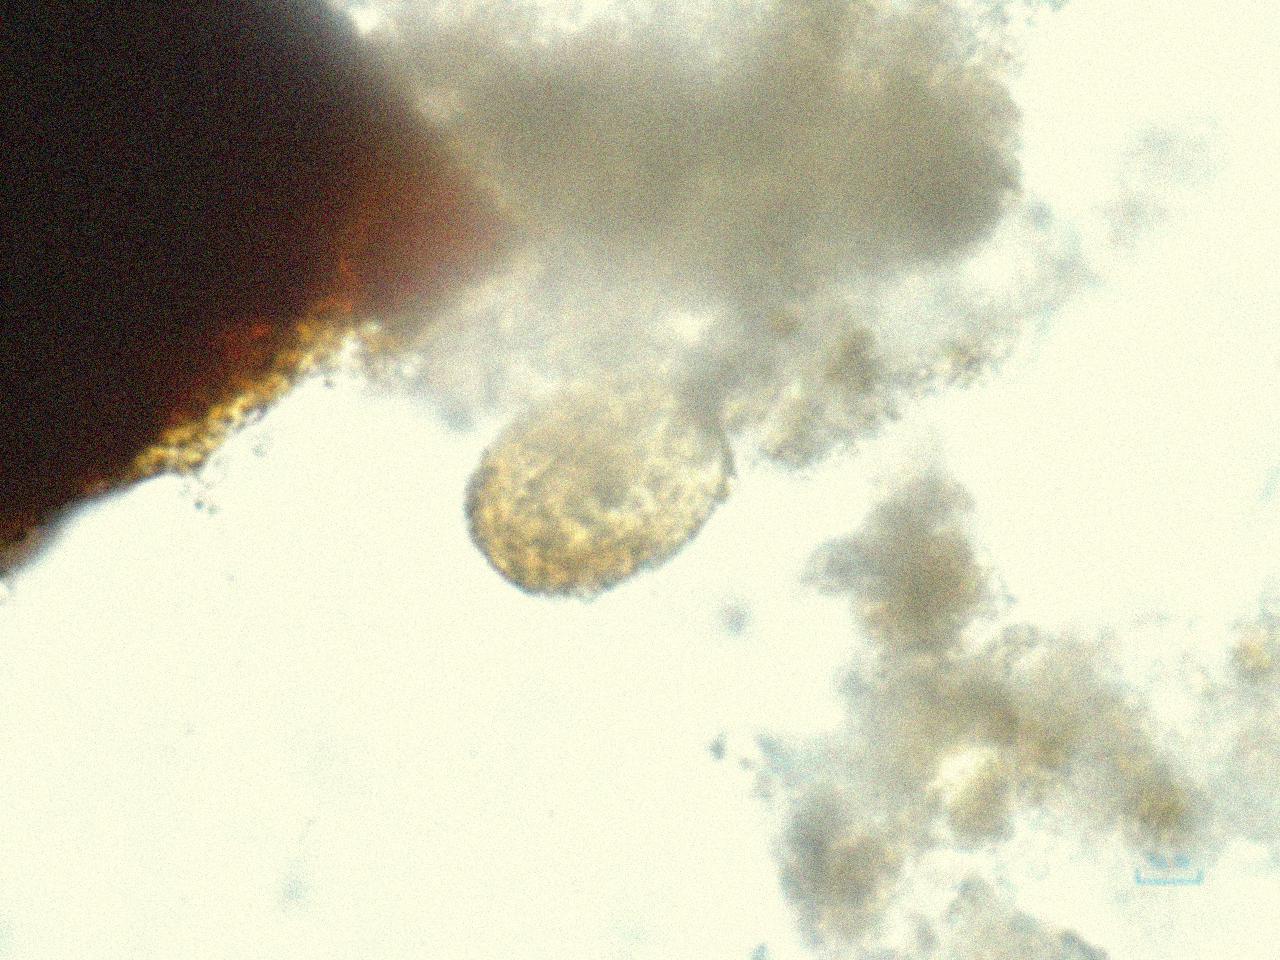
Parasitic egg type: Ascaris lumbricoides